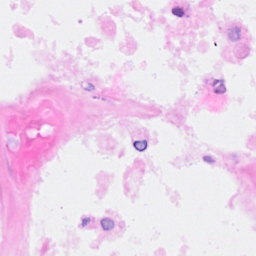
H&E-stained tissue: Breast